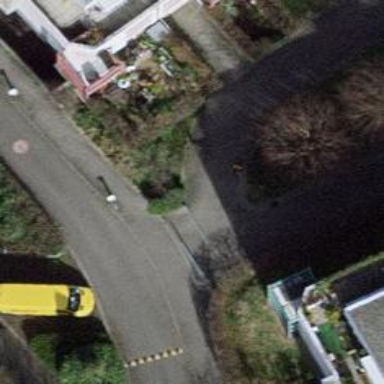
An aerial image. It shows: Bollard barrier.